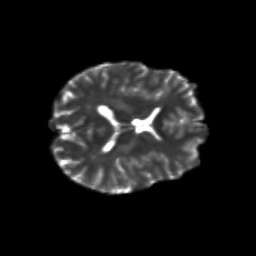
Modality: T2w
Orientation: axial
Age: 23
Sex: male
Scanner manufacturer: siemens
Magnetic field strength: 3 T
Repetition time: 3.5 s
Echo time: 0.125 s